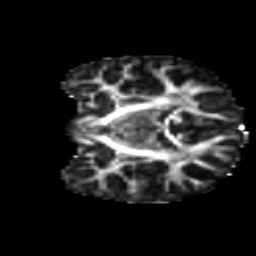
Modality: FA
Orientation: coronal
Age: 10
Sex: female
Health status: ill
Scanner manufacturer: ge
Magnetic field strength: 3 T
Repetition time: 6.752 s
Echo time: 0.079 s